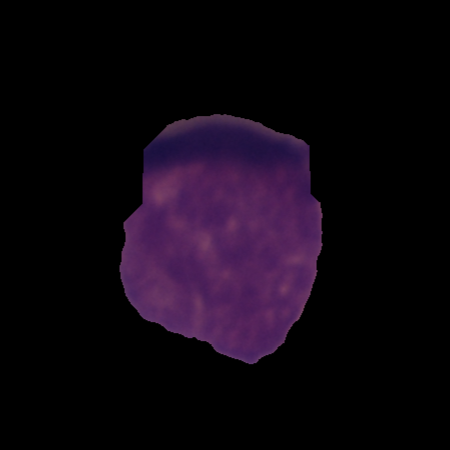
Label: cancer